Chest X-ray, AP view. Patient: 41 years old, sex M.
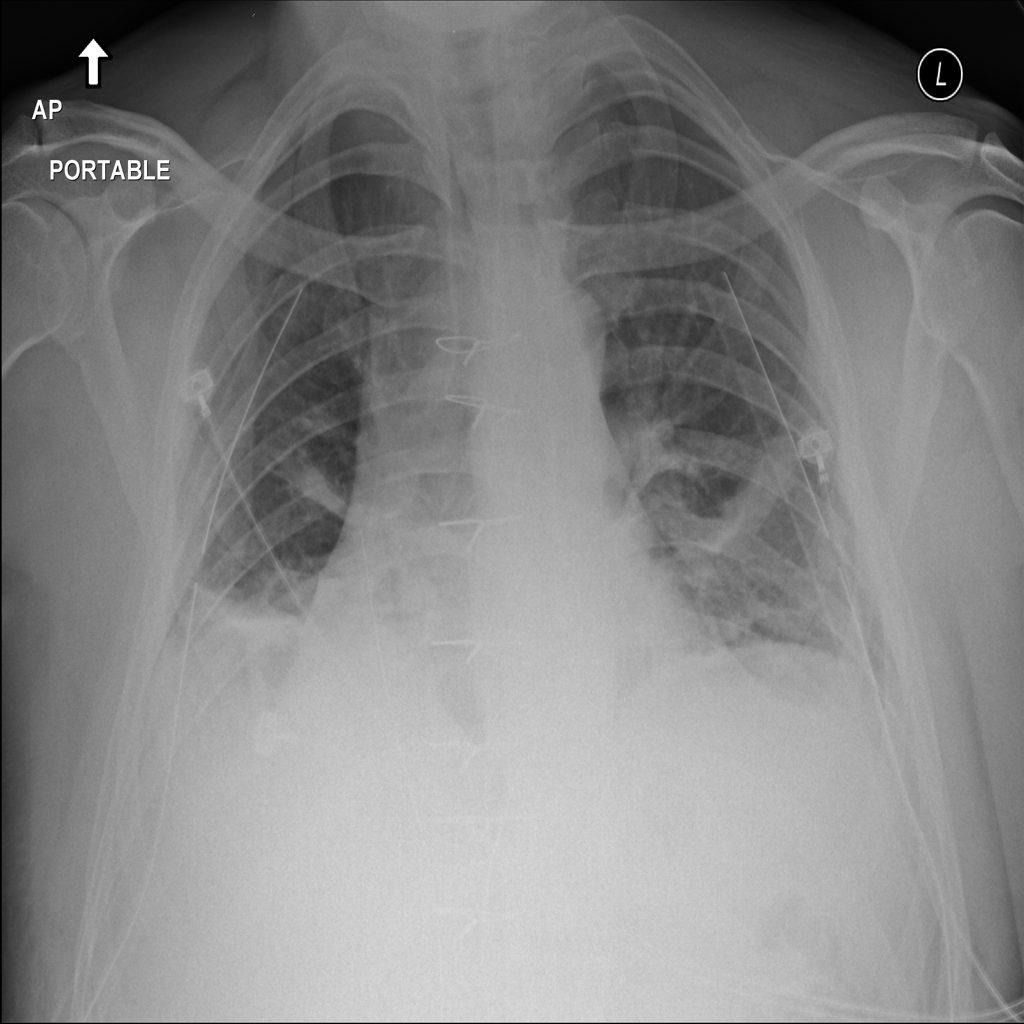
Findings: Consolidation